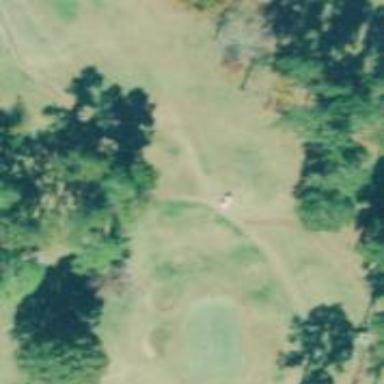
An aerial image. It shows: Golf tee.